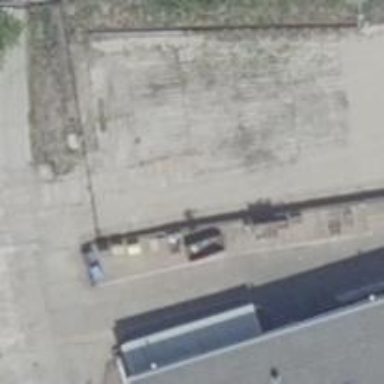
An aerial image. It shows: Abandoned railway yard.